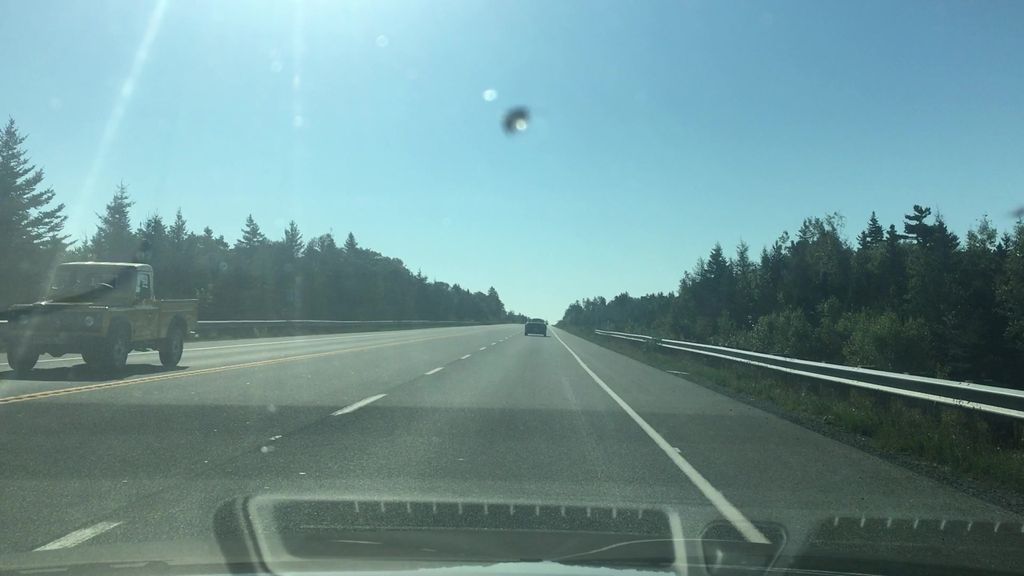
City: halifax